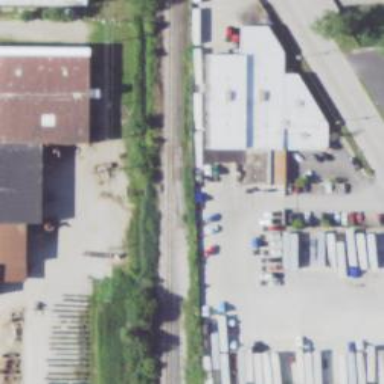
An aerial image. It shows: Abandoned railway spur.